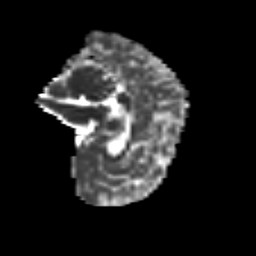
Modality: MD
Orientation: sagittal
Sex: female
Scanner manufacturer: siemens
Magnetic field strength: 3 T
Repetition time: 5 s
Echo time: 0.071 s